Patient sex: M
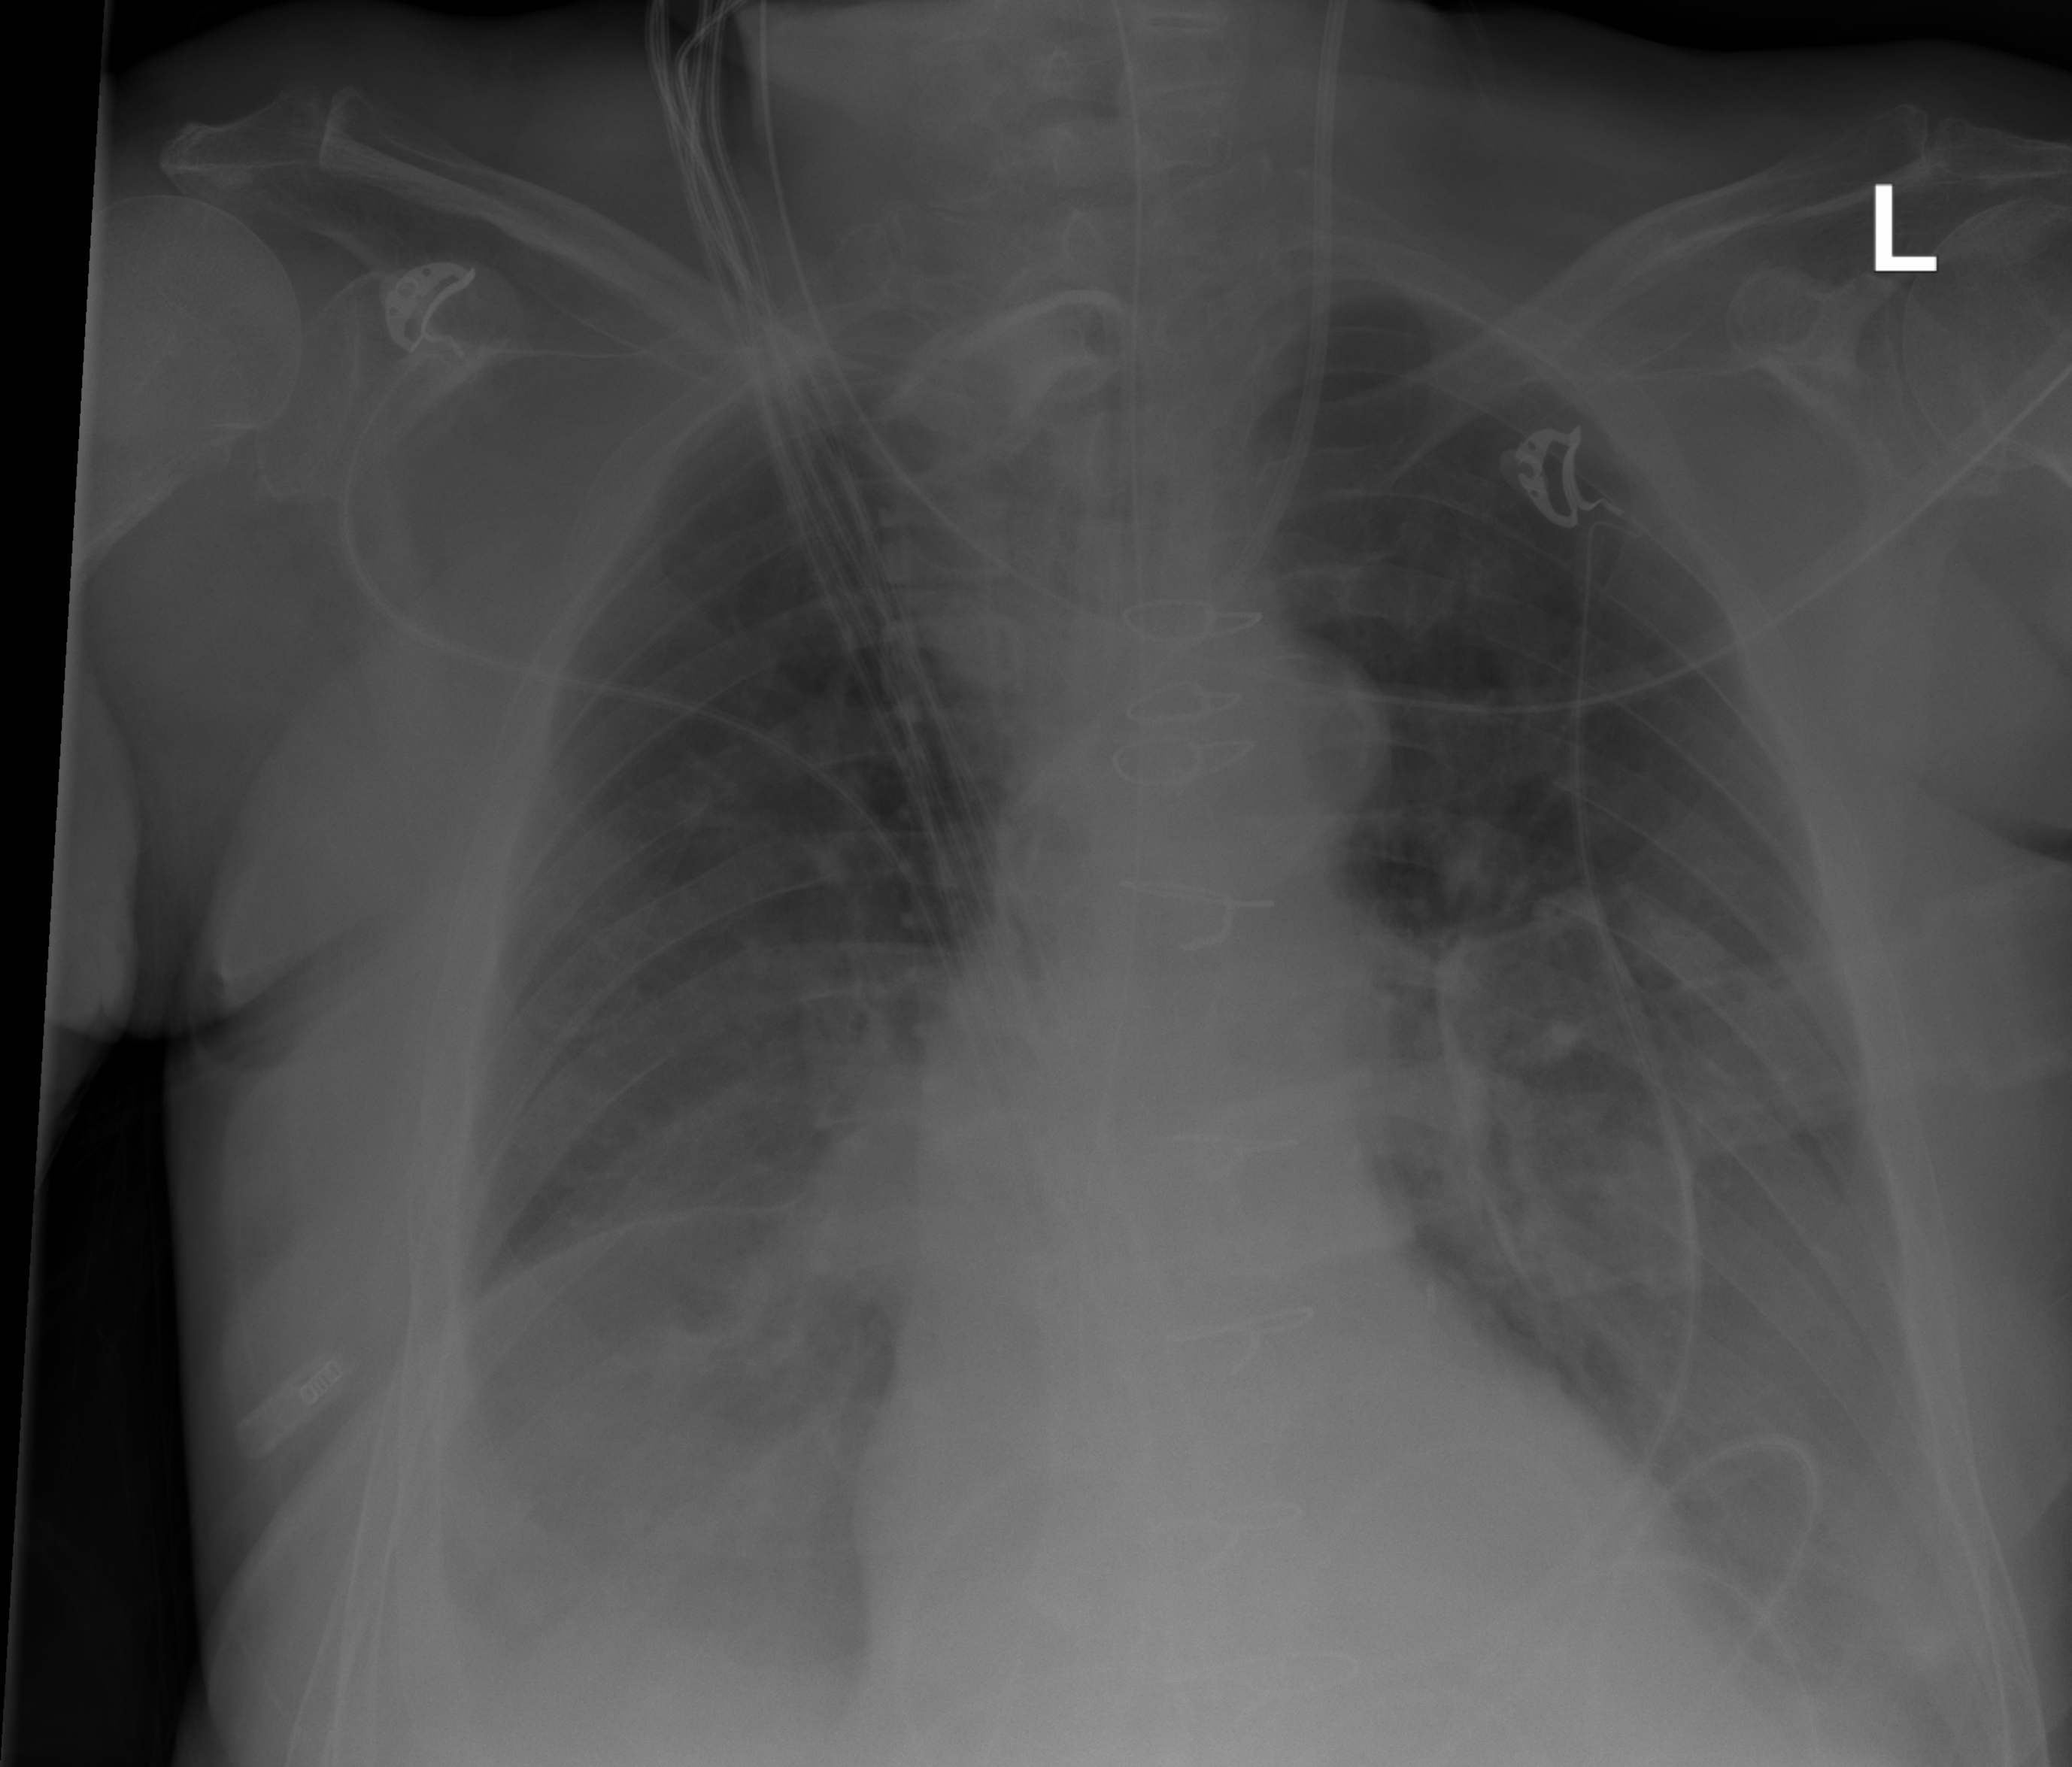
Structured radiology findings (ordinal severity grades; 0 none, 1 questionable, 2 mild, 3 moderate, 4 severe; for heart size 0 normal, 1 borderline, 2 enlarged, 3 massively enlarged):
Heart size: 0
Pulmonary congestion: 1
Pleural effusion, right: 3
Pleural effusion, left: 3
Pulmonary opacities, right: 1
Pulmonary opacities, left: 1
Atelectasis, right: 2
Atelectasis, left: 2